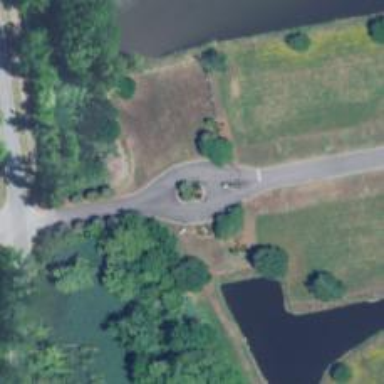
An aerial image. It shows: Mini roundabout on the road.